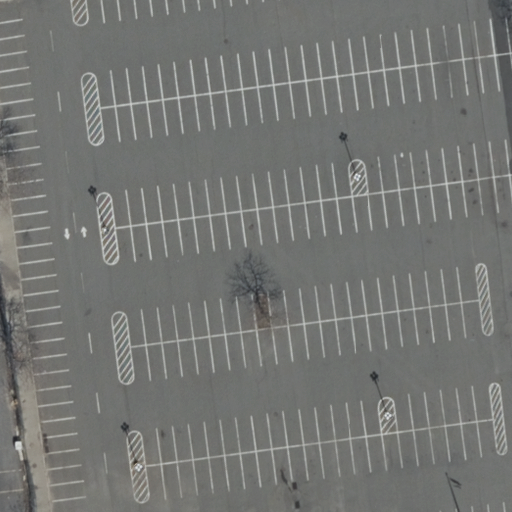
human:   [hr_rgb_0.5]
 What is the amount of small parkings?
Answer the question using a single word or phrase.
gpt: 0

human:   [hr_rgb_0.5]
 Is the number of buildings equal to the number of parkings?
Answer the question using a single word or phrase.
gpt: no

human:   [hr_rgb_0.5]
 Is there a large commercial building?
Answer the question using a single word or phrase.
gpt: no

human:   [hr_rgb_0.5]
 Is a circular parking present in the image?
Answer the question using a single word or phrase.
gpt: no

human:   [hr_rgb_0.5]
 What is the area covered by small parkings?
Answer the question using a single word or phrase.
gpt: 0m2

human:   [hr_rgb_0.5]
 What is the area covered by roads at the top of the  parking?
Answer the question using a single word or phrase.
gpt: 0m2

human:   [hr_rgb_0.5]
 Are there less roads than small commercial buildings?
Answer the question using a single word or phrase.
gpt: no

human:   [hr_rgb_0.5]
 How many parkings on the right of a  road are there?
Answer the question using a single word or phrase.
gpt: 1

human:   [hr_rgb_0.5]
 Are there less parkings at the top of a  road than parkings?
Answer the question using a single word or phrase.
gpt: yes

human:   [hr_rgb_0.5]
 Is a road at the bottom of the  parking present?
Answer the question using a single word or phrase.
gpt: no

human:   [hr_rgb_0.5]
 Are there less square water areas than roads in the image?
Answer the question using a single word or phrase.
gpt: yes

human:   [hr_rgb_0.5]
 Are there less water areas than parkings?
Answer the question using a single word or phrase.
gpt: yes

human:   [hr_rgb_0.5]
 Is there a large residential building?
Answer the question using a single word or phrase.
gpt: no

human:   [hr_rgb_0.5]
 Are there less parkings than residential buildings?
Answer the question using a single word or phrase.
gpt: no

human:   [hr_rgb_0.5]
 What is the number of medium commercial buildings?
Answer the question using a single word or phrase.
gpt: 0

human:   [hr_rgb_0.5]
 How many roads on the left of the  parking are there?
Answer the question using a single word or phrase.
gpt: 6

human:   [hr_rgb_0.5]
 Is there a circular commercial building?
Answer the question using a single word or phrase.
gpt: no

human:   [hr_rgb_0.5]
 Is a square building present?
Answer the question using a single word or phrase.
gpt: no

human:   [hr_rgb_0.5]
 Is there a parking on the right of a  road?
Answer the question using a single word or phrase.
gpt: yes

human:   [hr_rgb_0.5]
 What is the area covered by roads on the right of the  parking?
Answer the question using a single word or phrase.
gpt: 0m2

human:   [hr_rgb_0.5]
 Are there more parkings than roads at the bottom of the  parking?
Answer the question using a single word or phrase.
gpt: yes

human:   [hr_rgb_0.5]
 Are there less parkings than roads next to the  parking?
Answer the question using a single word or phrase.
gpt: yes

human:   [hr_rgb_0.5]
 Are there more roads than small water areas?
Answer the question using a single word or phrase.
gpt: yes

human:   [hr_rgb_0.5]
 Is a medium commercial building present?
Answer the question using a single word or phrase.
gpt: no

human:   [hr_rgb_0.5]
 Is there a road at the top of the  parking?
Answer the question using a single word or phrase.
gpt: yes

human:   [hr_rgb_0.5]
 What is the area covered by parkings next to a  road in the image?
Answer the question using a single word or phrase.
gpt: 141m2

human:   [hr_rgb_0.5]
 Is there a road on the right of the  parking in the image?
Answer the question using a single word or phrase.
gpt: no

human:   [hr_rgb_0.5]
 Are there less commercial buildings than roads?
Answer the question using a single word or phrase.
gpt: yes

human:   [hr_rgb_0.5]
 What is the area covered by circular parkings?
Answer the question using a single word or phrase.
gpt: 0m2

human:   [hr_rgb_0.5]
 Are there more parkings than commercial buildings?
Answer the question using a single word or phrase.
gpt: yes

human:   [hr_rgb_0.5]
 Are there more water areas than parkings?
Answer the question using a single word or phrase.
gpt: no

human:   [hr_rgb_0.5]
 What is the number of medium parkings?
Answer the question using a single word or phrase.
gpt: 1

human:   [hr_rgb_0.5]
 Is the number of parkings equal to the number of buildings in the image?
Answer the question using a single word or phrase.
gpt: no

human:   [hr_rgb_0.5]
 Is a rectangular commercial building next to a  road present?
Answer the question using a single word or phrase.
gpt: no

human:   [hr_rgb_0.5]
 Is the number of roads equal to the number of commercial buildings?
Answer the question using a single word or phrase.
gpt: no

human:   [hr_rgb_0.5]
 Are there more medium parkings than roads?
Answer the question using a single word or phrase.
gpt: no